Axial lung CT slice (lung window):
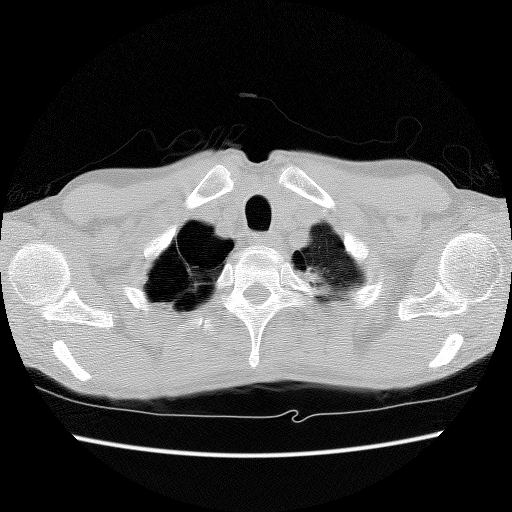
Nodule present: no